Question: I am new to android and am working on a fairly basic android application where users are able to create items that are added to a ListView. On creation of each item I create a instance of the 'clicker' class which keeps track of each items name/tick count/other statistics.
when on of the items in the list are clicked it launches a general activity, used by all of the items. I pass the 'clicker' class object to the activity so that it may construct initialize the textviews.
This is what happens when a list item is clicked (the clicker instances are created in a hashmap named clickers, so I first retrieve the key, then call clickers.get(key))
'''
public void onItemClick(AdapterView<?> arg0, View arg1, int arg2, long arg3) {
// pass along some ID so that the new activity can retrieve info
String clickedName = clickerListItems.get(arg2);
Intent intent = new Intent(MainActivity.this, ClickerActivity.class);
intent.putExtra("clickerName", clickers.get(clickedName));
startActivity(intent);
}
'''
This is how the general activity receives the info
'''
public class ClickerActivity extends Activity {
protected Clicker currentClicker;
@Override
protected void onCreate(Bundle savedInstanceState) {
super.onCreate(savedInstanceState);
setContentView(R.layout.activity_clicker);
Intent i = getIntent();
currentClicker = (Clicker) i.getSerializableExtra("clickerName");
TextView clickerHeader = (TextView) findViewById(R.id.clickerHeader);
clickerHeader.setText(currentClicker.getName());
final TextView countDisplay = (TextView) findViewById(R.id.countText);
countDisplay.setText(Integer.toString(currentClicker.getCount()));
final Button incrementButton = (Button) findViewById(R.id.incrementButton);
final Button resetButton = (Button) findViewById(R.id.resetButton);
(continues)
'''
here's what the general activity looks like to add some perspective. It's fairly plain right now seeing as I am just starting out.

The issue is that say I click on item A of the ListView and increment it's counter (one of the stats) and then press the back button to return to the List Activity. Now if I click on the same listitem to reload the activity none of the data seems to have been saved. Is the clicker class instance not actually being altered? How do I save the info or restore the info? I would do something onRestoreInstanceState but since this is an activity that may be loaded by any item in the list that wouldn't work, right?
If there any clarification is required please let me know, thank you.
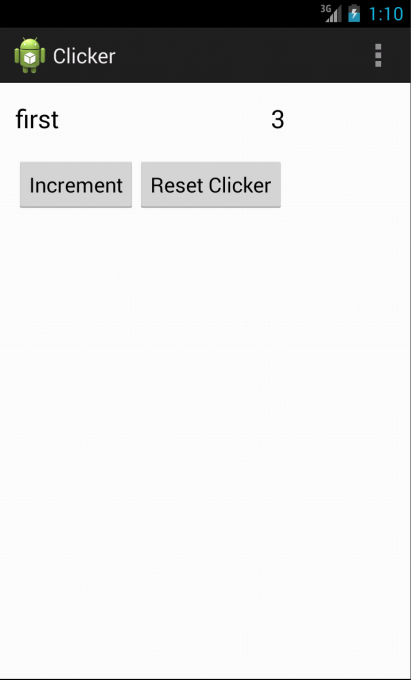
Answer: You can use , to preserve those values.
<URL>
By using this, none of your data will be lost. Just make sure that when you are starting the app again , you the values stored, so that your values are saved for relaunch, but not for relaunch ( you want it for that too).
You can also put all your main code into an , so that processing would be done in the background and it would be kept alive even when you come out of the app.